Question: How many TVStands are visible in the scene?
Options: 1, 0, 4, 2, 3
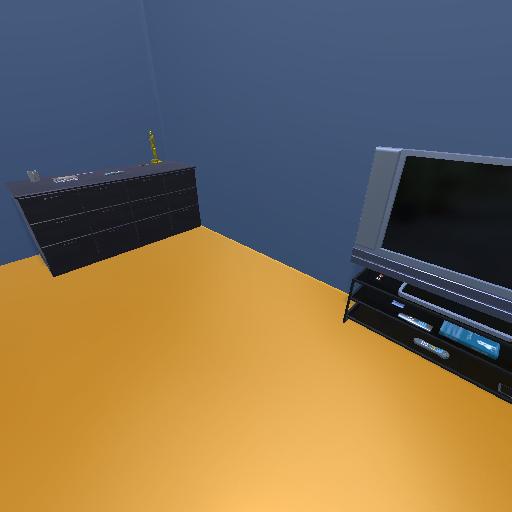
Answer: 1